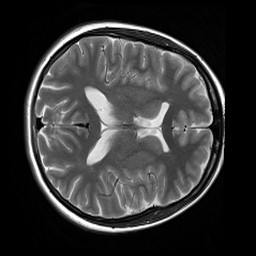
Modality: T2w
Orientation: axial
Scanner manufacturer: siemens
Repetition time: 3.9 s
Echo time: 0.076 s